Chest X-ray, AP view. Patient: 22 years old, sex M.
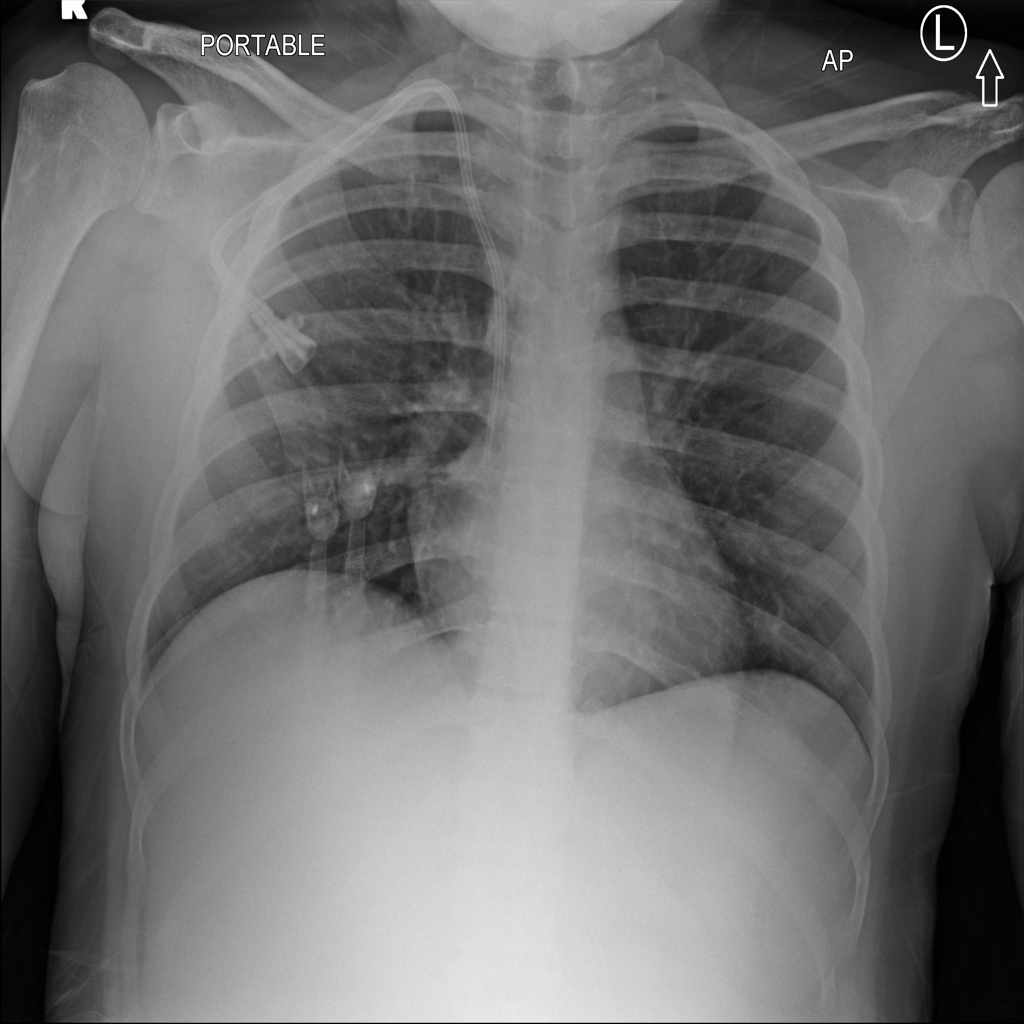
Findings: No Finding